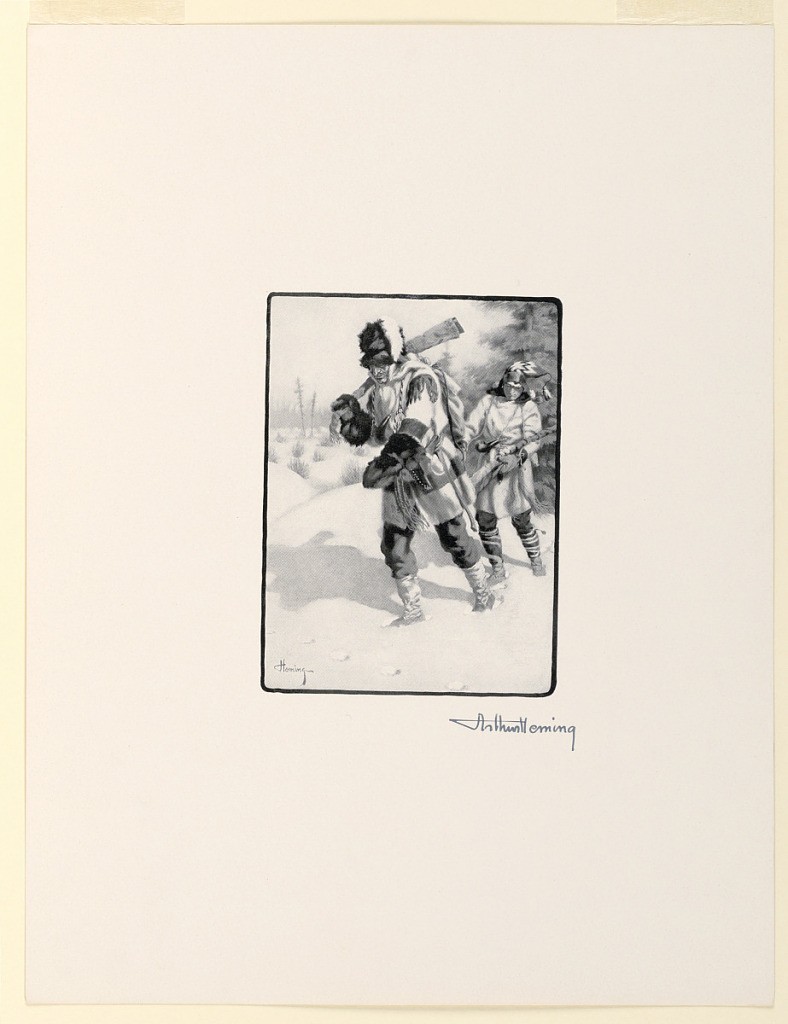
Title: "Cat, Answered François; "Dat's Mister Lynk,'" Illustration for Mooswa & Other of the Boundaries (William Briggs, 1900, p. 103)
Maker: Arthur Henry Howard Heming, American, b. Canada, 1870–1940
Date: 1900
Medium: Ink on paper
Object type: Print
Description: Trial proof for illustration. Two Indian hunters, their guns over their shoulders, trudge through heavy snow.